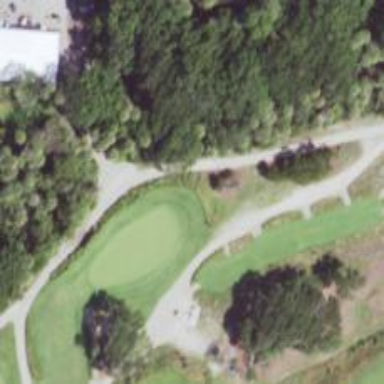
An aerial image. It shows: Pathway for golfing.